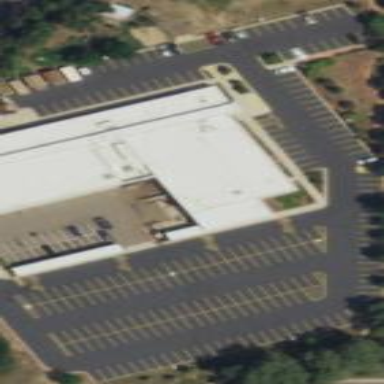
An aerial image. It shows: Paved parking area.